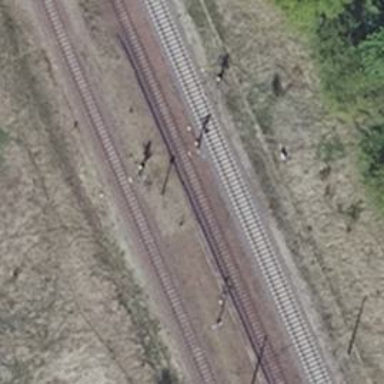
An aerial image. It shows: Close-up of railway platform edge.